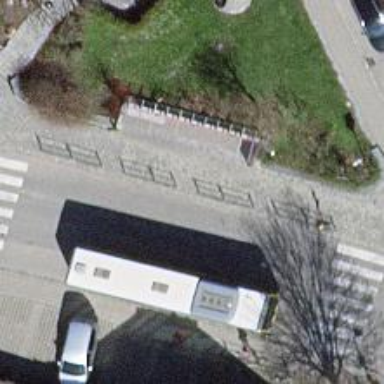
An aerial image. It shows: Bus stop with platform for public transport.